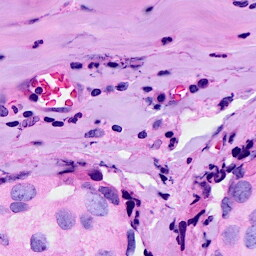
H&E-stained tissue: Breast